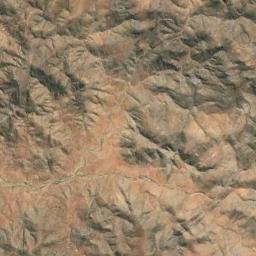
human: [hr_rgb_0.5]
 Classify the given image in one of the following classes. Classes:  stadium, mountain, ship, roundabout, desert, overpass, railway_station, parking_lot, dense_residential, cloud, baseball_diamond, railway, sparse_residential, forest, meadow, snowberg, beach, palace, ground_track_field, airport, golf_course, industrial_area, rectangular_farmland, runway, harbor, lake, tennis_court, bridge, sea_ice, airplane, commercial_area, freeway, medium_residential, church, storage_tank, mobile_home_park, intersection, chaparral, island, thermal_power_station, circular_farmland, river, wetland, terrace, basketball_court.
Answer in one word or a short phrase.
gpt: mountain